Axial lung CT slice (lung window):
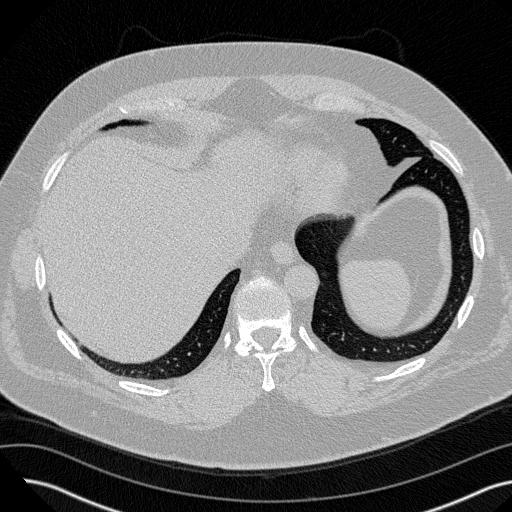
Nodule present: no